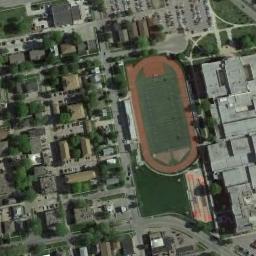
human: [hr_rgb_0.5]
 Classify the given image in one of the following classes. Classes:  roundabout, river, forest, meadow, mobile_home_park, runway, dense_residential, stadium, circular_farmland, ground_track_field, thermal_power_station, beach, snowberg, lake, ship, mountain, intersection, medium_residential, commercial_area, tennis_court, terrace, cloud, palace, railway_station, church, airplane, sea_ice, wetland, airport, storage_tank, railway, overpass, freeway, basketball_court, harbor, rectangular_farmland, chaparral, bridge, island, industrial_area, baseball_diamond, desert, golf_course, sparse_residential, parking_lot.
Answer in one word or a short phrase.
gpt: ground_track_field